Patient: sex F, age 56
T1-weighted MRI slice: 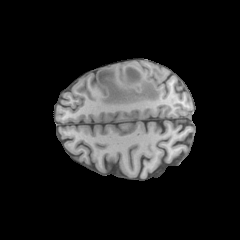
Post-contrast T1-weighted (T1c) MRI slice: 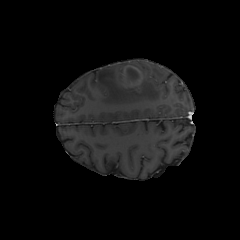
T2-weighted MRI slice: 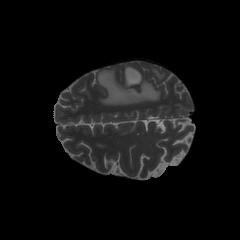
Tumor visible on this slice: yes
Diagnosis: Glioblastoma, IDH-wildtype
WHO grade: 4